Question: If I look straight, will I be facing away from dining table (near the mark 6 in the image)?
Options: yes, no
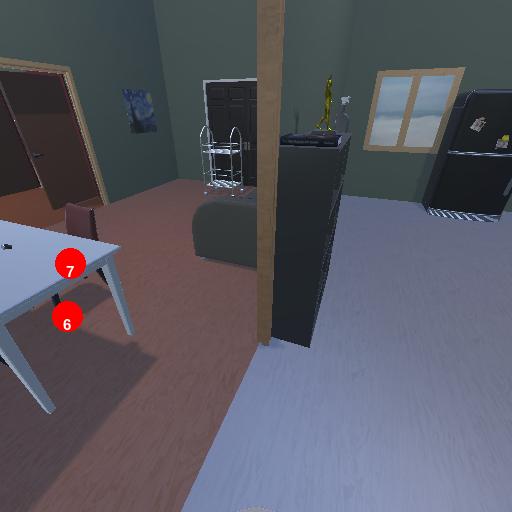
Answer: yes